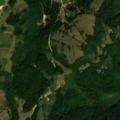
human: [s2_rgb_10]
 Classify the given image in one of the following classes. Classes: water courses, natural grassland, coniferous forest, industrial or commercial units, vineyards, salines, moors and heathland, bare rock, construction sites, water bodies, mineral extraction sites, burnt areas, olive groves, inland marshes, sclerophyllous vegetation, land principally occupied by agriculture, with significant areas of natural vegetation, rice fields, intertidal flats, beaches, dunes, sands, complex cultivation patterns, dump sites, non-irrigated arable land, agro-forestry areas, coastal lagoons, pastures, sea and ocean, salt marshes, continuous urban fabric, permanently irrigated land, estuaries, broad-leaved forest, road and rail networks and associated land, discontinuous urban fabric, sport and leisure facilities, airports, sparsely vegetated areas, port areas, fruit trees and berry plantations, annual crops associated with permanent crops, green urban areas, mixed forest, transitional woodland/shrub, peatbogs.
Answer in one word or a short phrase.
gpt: complex cultivation patterns, land principally occupied by agriculture, with significant areas of natural vegetation, broad-leaved forest